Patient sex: F
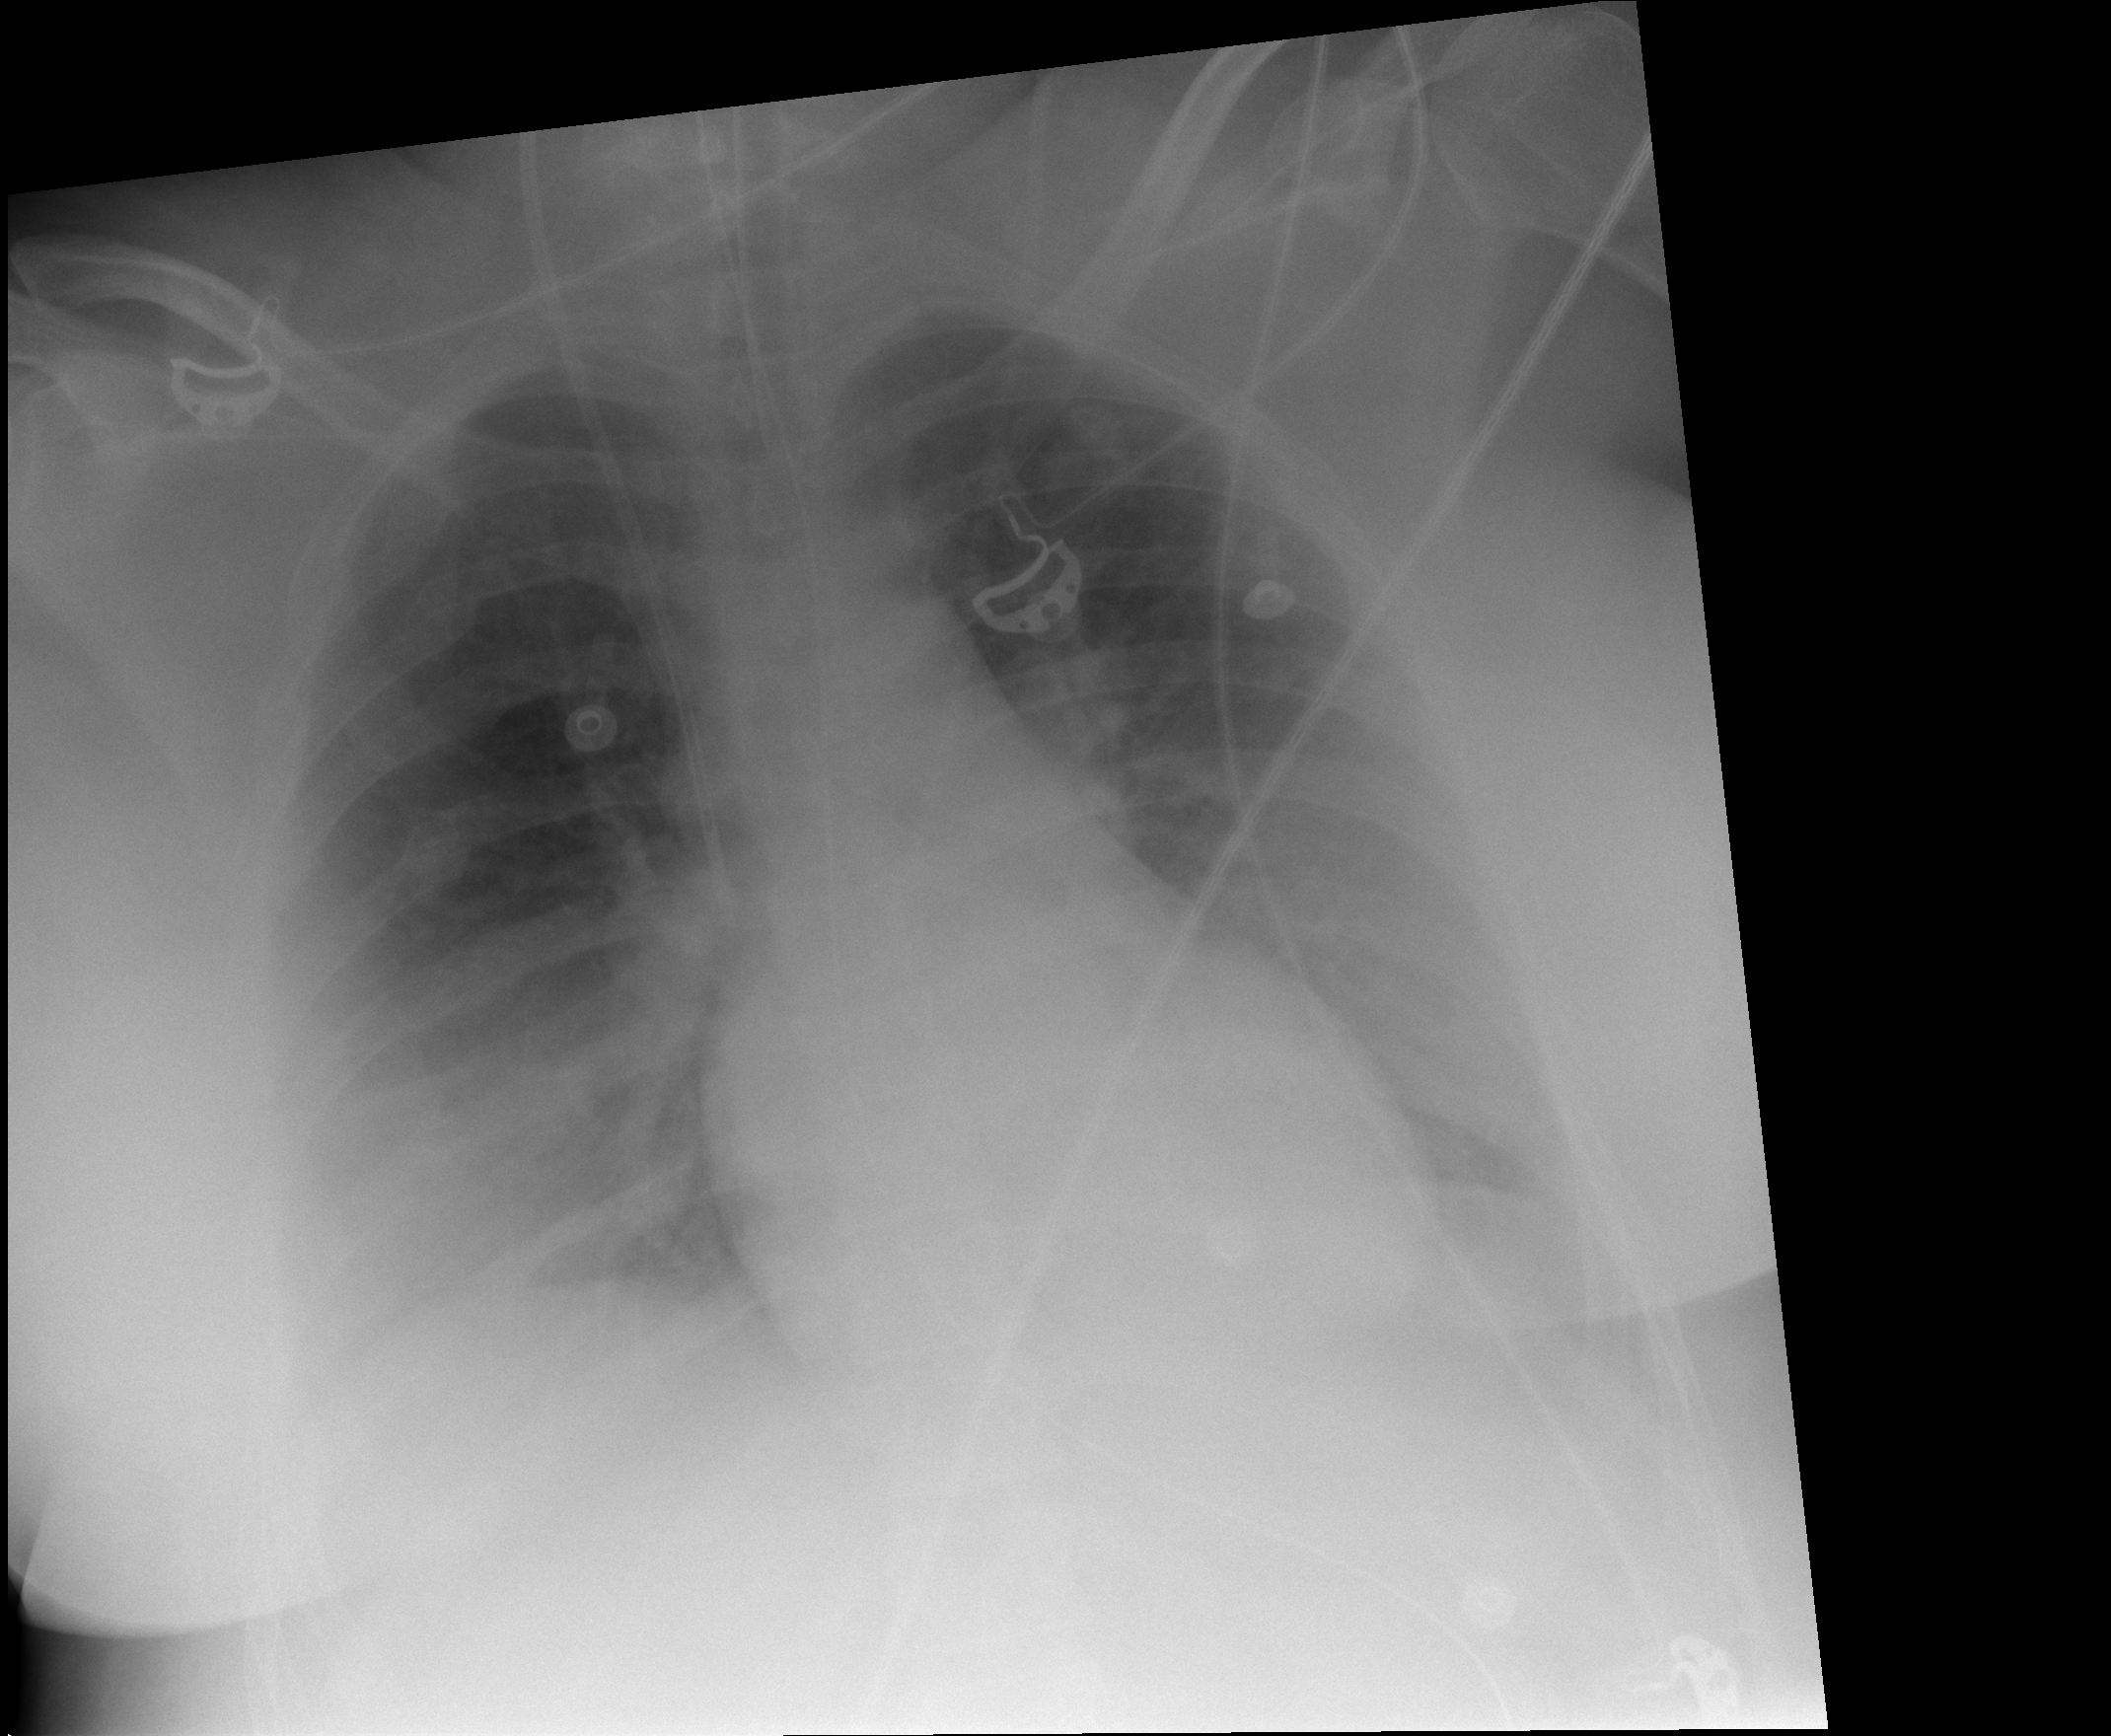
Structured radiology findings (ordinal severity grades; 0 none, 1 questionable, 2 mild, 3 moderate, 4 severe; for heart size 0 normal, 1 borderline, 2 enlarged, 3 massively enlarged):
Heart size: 0
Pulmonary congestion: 0
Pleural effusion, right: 0
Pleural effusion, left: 2
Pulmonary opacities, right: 0
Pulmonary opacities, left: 0
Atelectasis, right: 2
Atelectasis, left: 2